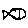
Label: fish